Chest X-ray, PA view. Patient: 50 years old, sex M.
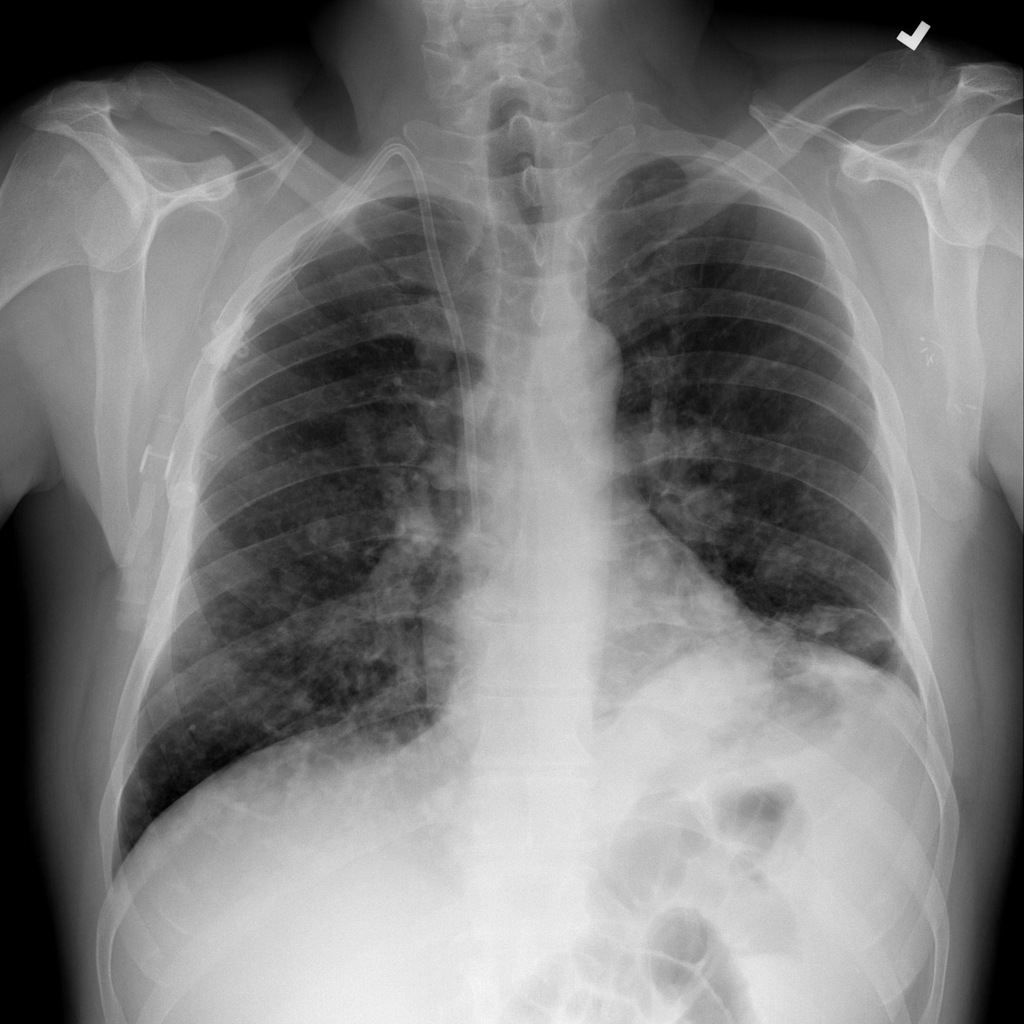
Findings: Nodule